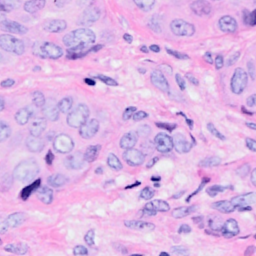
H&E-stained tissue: Breast